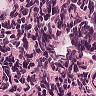
Metastatic tissue present: no